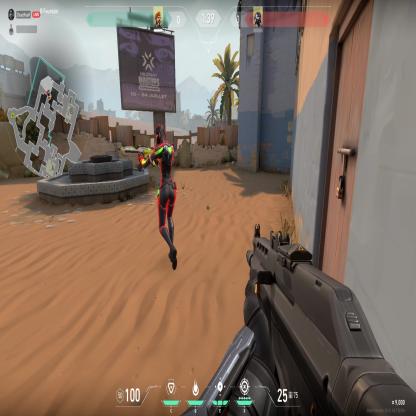
Label: enemy